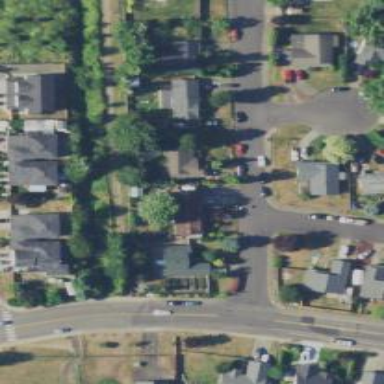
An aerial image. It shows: Residential road with sidewalk on the left side.